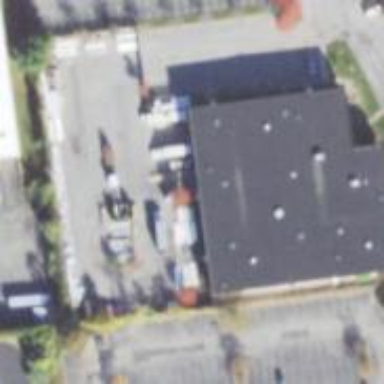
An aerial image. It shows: Commercial building.